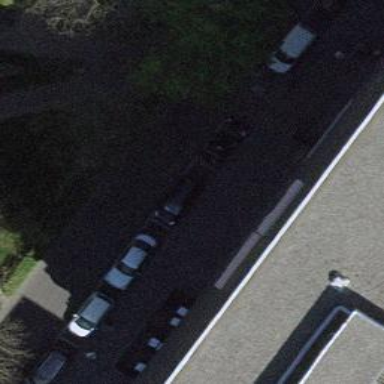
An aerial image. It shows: Motorcycle parking area.